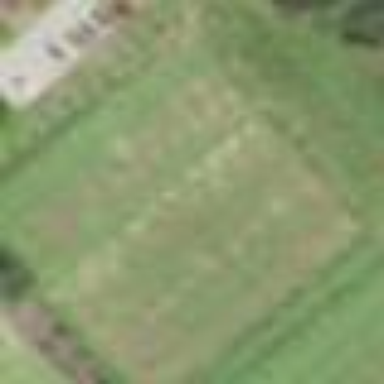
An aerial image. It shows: Grass area designated as golf tee.